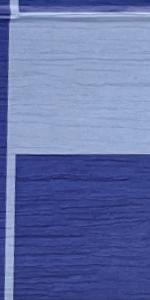
Label: Empty